Field crop: maize
Growth stage: 2
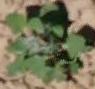
Species: chenopodium